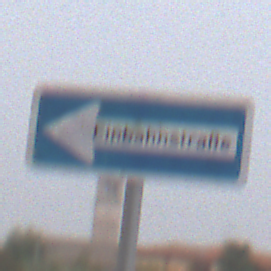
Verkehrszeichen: EinbahnstrasseLinksweisend
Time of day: Midday
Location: Outdoor (Suburban)
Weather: Overcast
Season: NotSpecified
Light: Natural